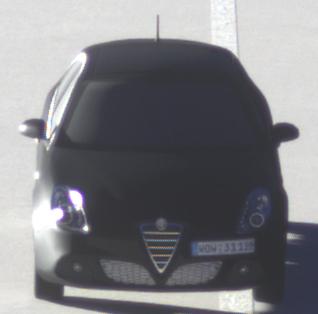
Make: Alfa Romeo
Model: Giulietta 1.4 TB 16V
Detailed model: Giulietta (940)
Model produced from: 2010/05
Model produced until: 2013/03
Doors: 5
Color: black
Road condition: dry road
Daytime: sunrise or sunset
Contrast: high contrast